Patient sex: M
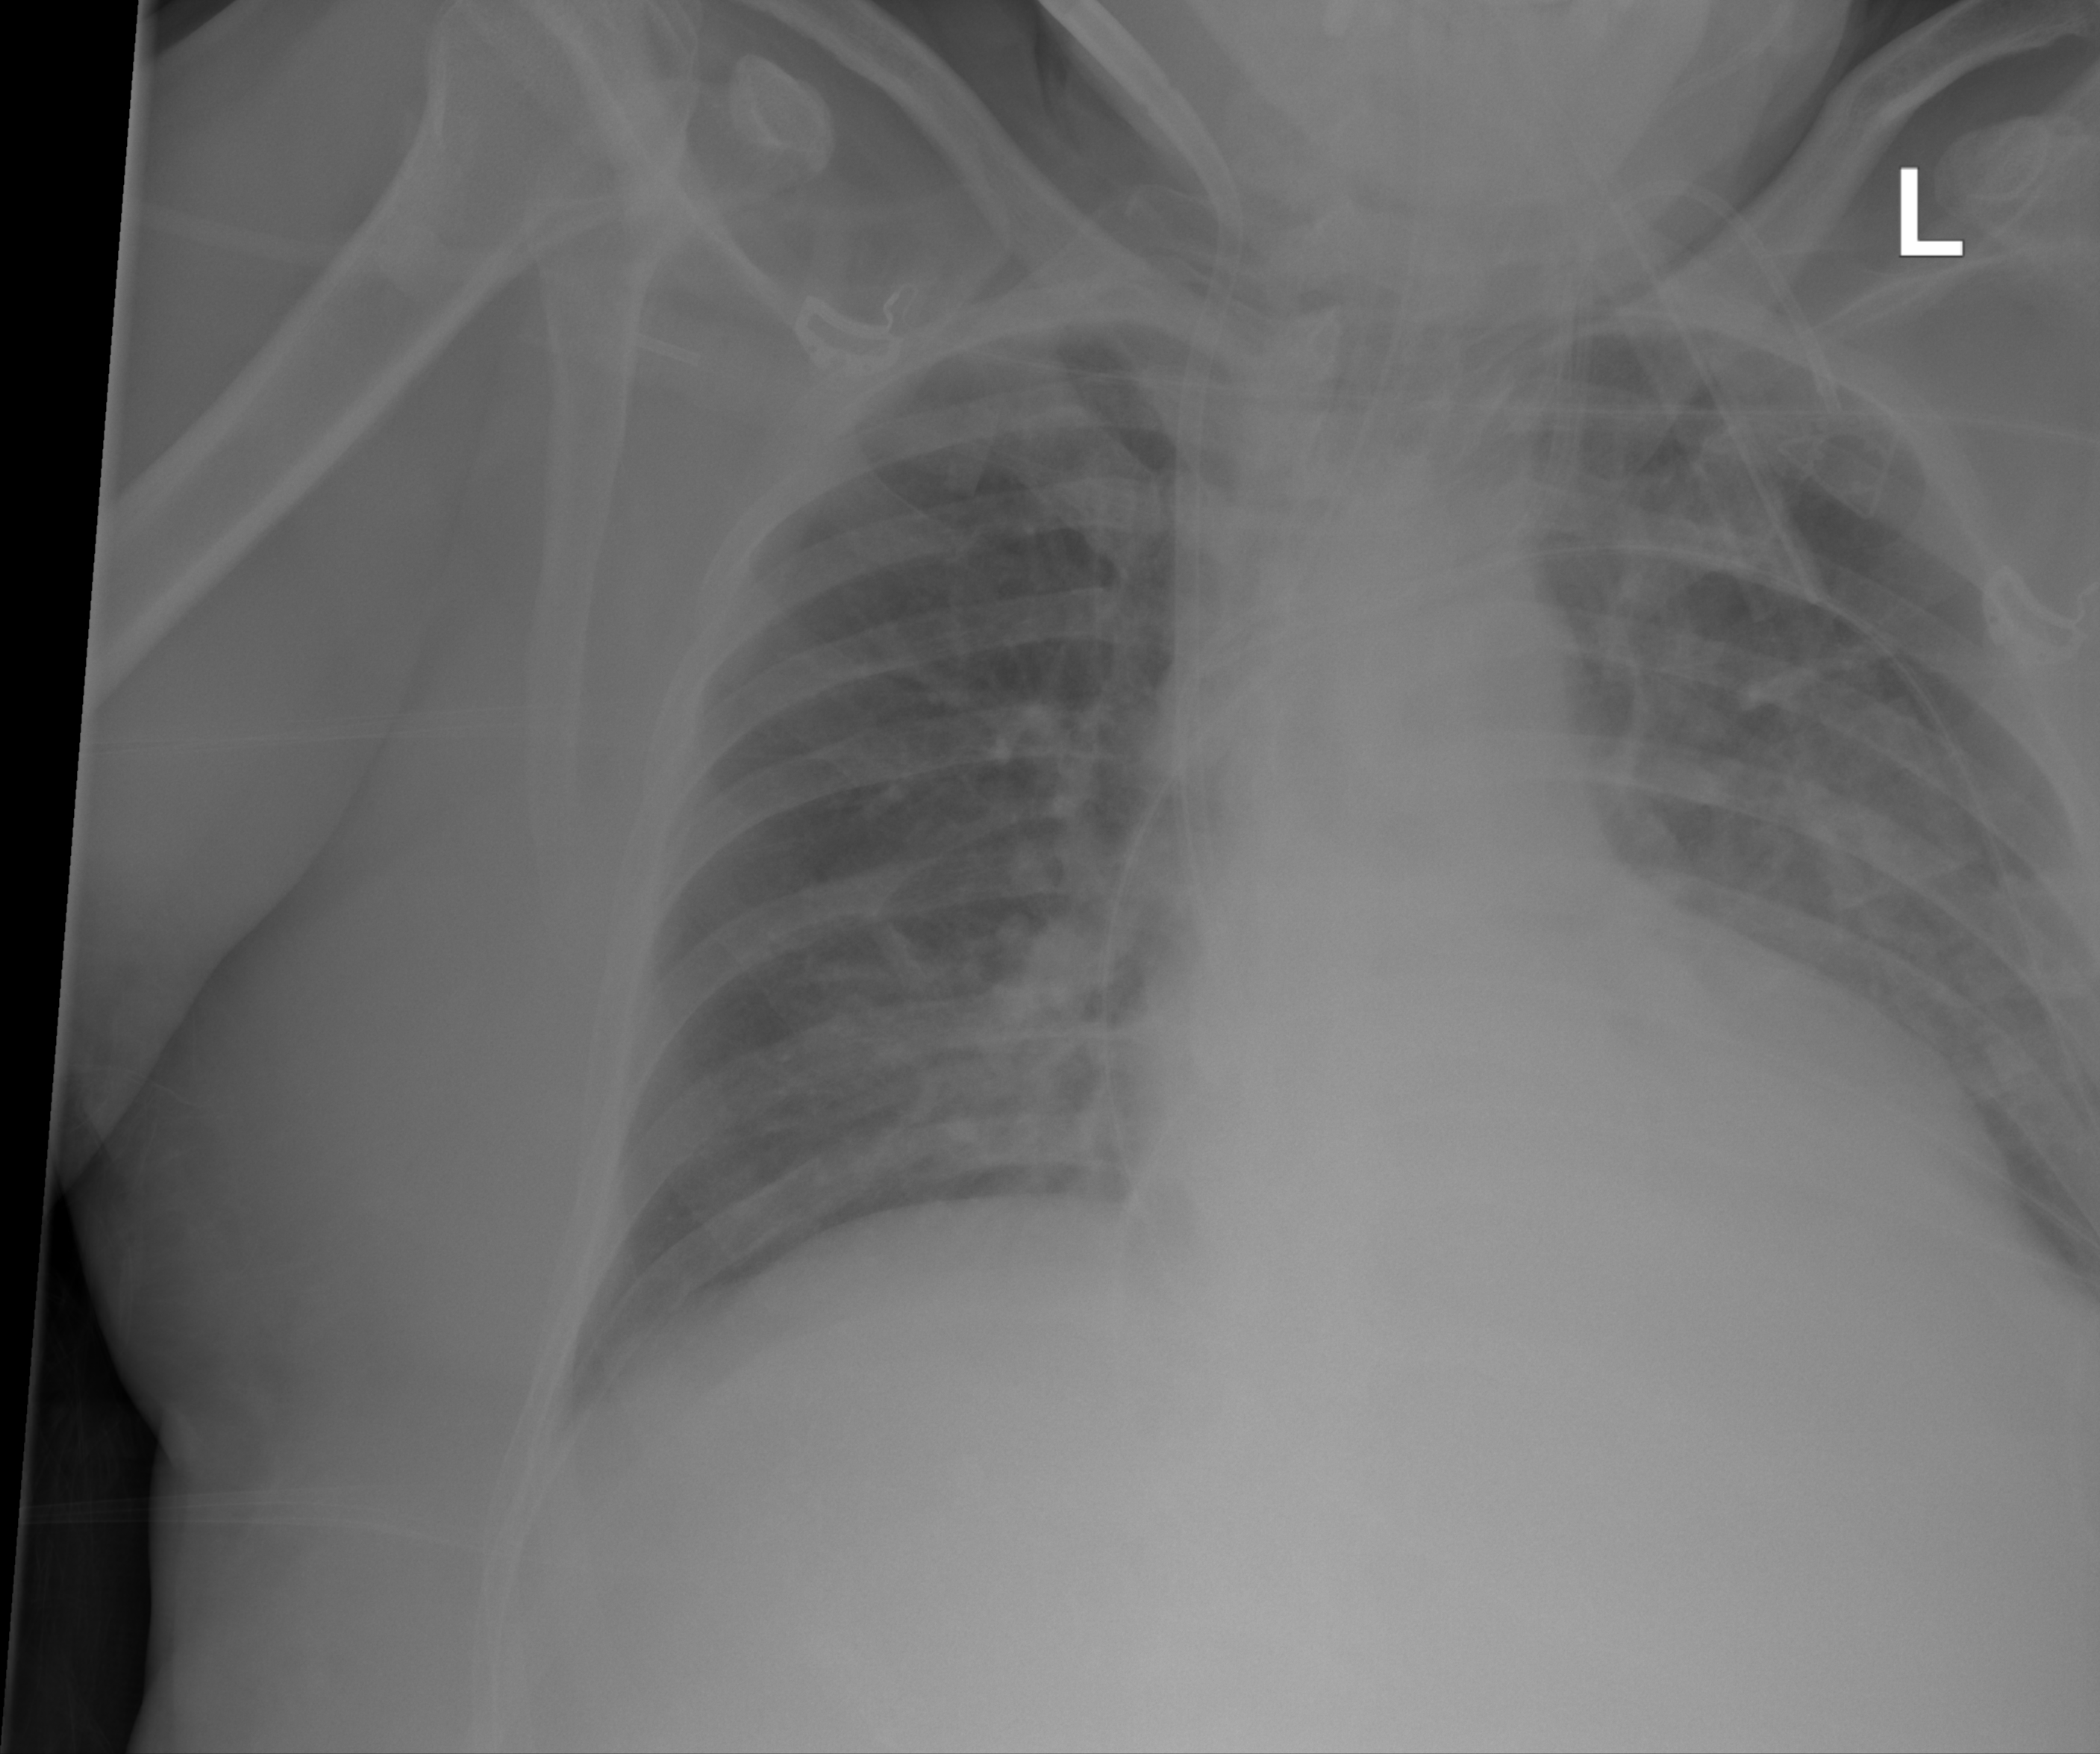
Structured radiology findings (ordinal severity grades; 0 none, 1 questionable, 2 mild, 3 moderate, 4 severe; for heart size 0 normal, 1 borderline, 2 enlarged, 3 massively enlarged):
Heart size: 2
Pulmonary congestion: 0
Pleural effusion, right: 0
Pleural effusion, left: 0
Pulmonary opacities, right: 0
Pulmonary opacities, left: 0
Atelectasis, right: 2
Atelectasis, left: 2